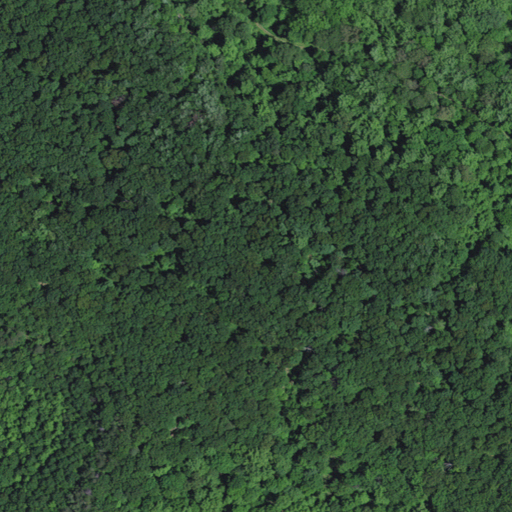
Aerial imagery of mountain in Kentucky named Gate Post Hill containing deciduous forest and open development